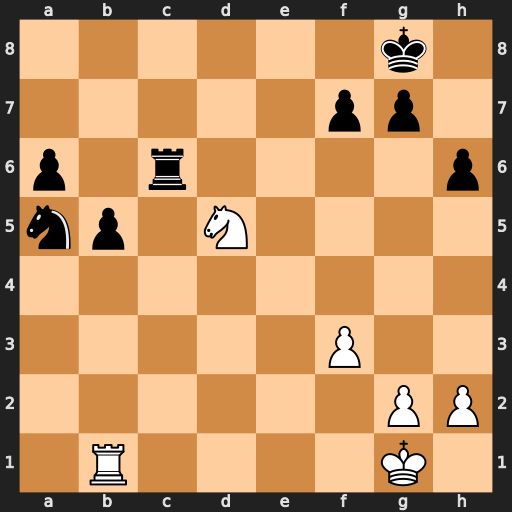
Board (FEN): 6k1/5pp1/p1r4p/np1N4/8/5P2/6PP/1R4K1
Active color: w
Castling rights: -
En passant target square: -
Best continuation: Ne7+ Kf8 Nxc6